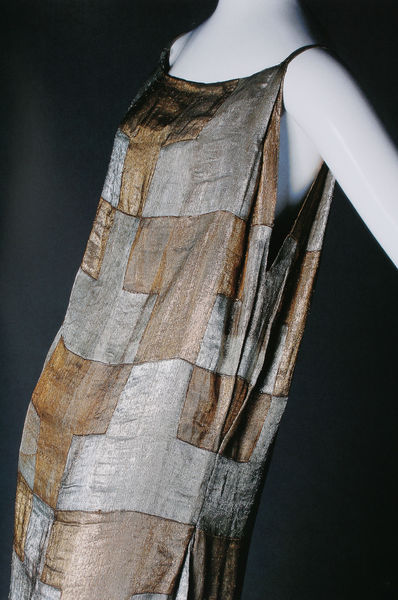
Titel: "Henriette"-Abendkleid aus Silber- und Goldstoff
Künstler: Madeleine Vionnet
Standort: Kyoto (Japan)
Institution: Kyoto Costume Institute
Schlagwörter: braun, frau, grau, kleid, karo, mode, muster, silber, gewand, stoff, seide, dress, gold, gray, grey, gown, brown, model, fetzen, lumpen, puppe, quadrate, silver, silk, träger, french, design, quadrat, viereck, vierecke, square, squares, cloth, ärmellos, bronze, patchwork, fashion, modedesign, chanel, chemise, cut, fortuny, gaphisches muster, goldene zwanziger, grid, mannequin, patches, quilt, roaring twenties, seams, shift, strap, straps, trägee